Question: I was trying to play with MardownSharp in a Windows 8 app. But I'm getting errors in the Mardown.cs file. It doesn't have 'System.Configuration' and 'RegexOptions.Compiled'.

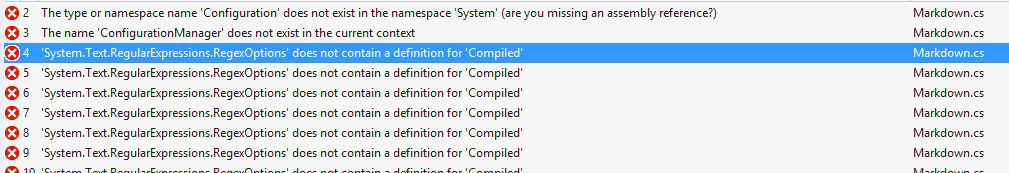
Answer: You have two issues here.
1. System.Configuration is not one of the .NET namespaces available for Windows Store applications. The good news is that it seems to be used only in one of the overloaded constructors of the Markdown class: public Markdown(bool loadOptionsFromConfigFile) Comment out that constructor (and the using statement). You could rewrite that constructor to make use of app local storage which would allow analogous functionality to a config file but not with quite the same implementation. I suspect you may not be using that overload anyway
2. The code makes heavy use of the Compiled flag for regular expressions, which also isn't supported in this context. You should be able to safely remove all references to that flag.
With those modifications I was able to at least compile the code, I didn't take it further.